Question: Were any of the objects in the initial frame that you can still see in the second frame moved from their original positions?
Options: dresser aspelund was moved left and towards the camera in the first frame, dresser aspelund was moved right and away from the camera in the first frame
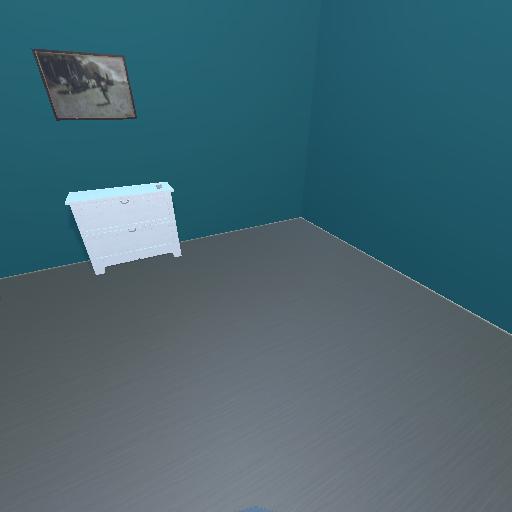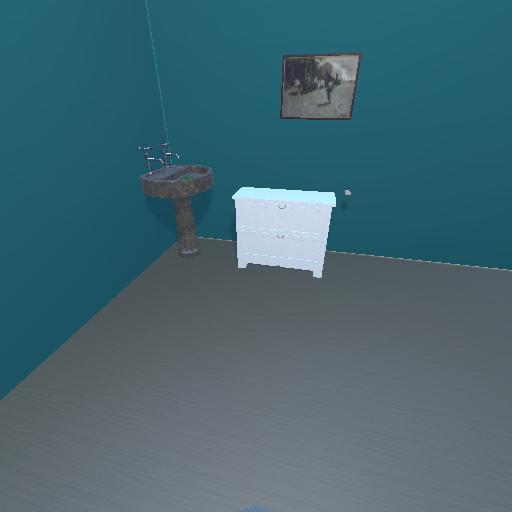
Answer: dresser aspelund was moved left and towards the camera in the first frame